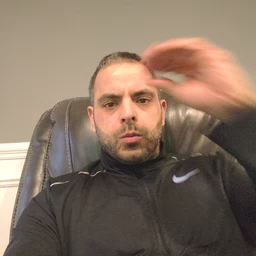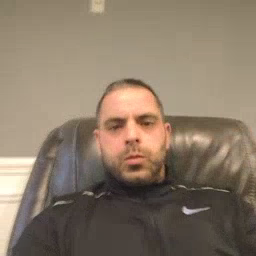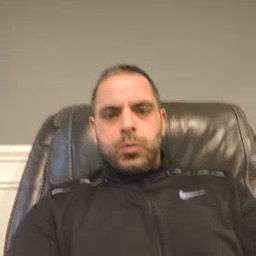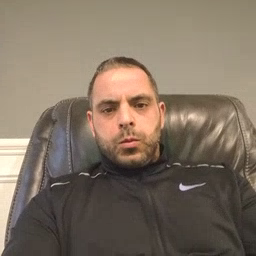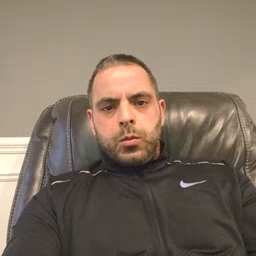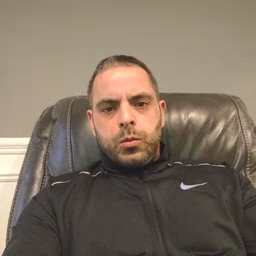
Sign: potty